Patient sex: M
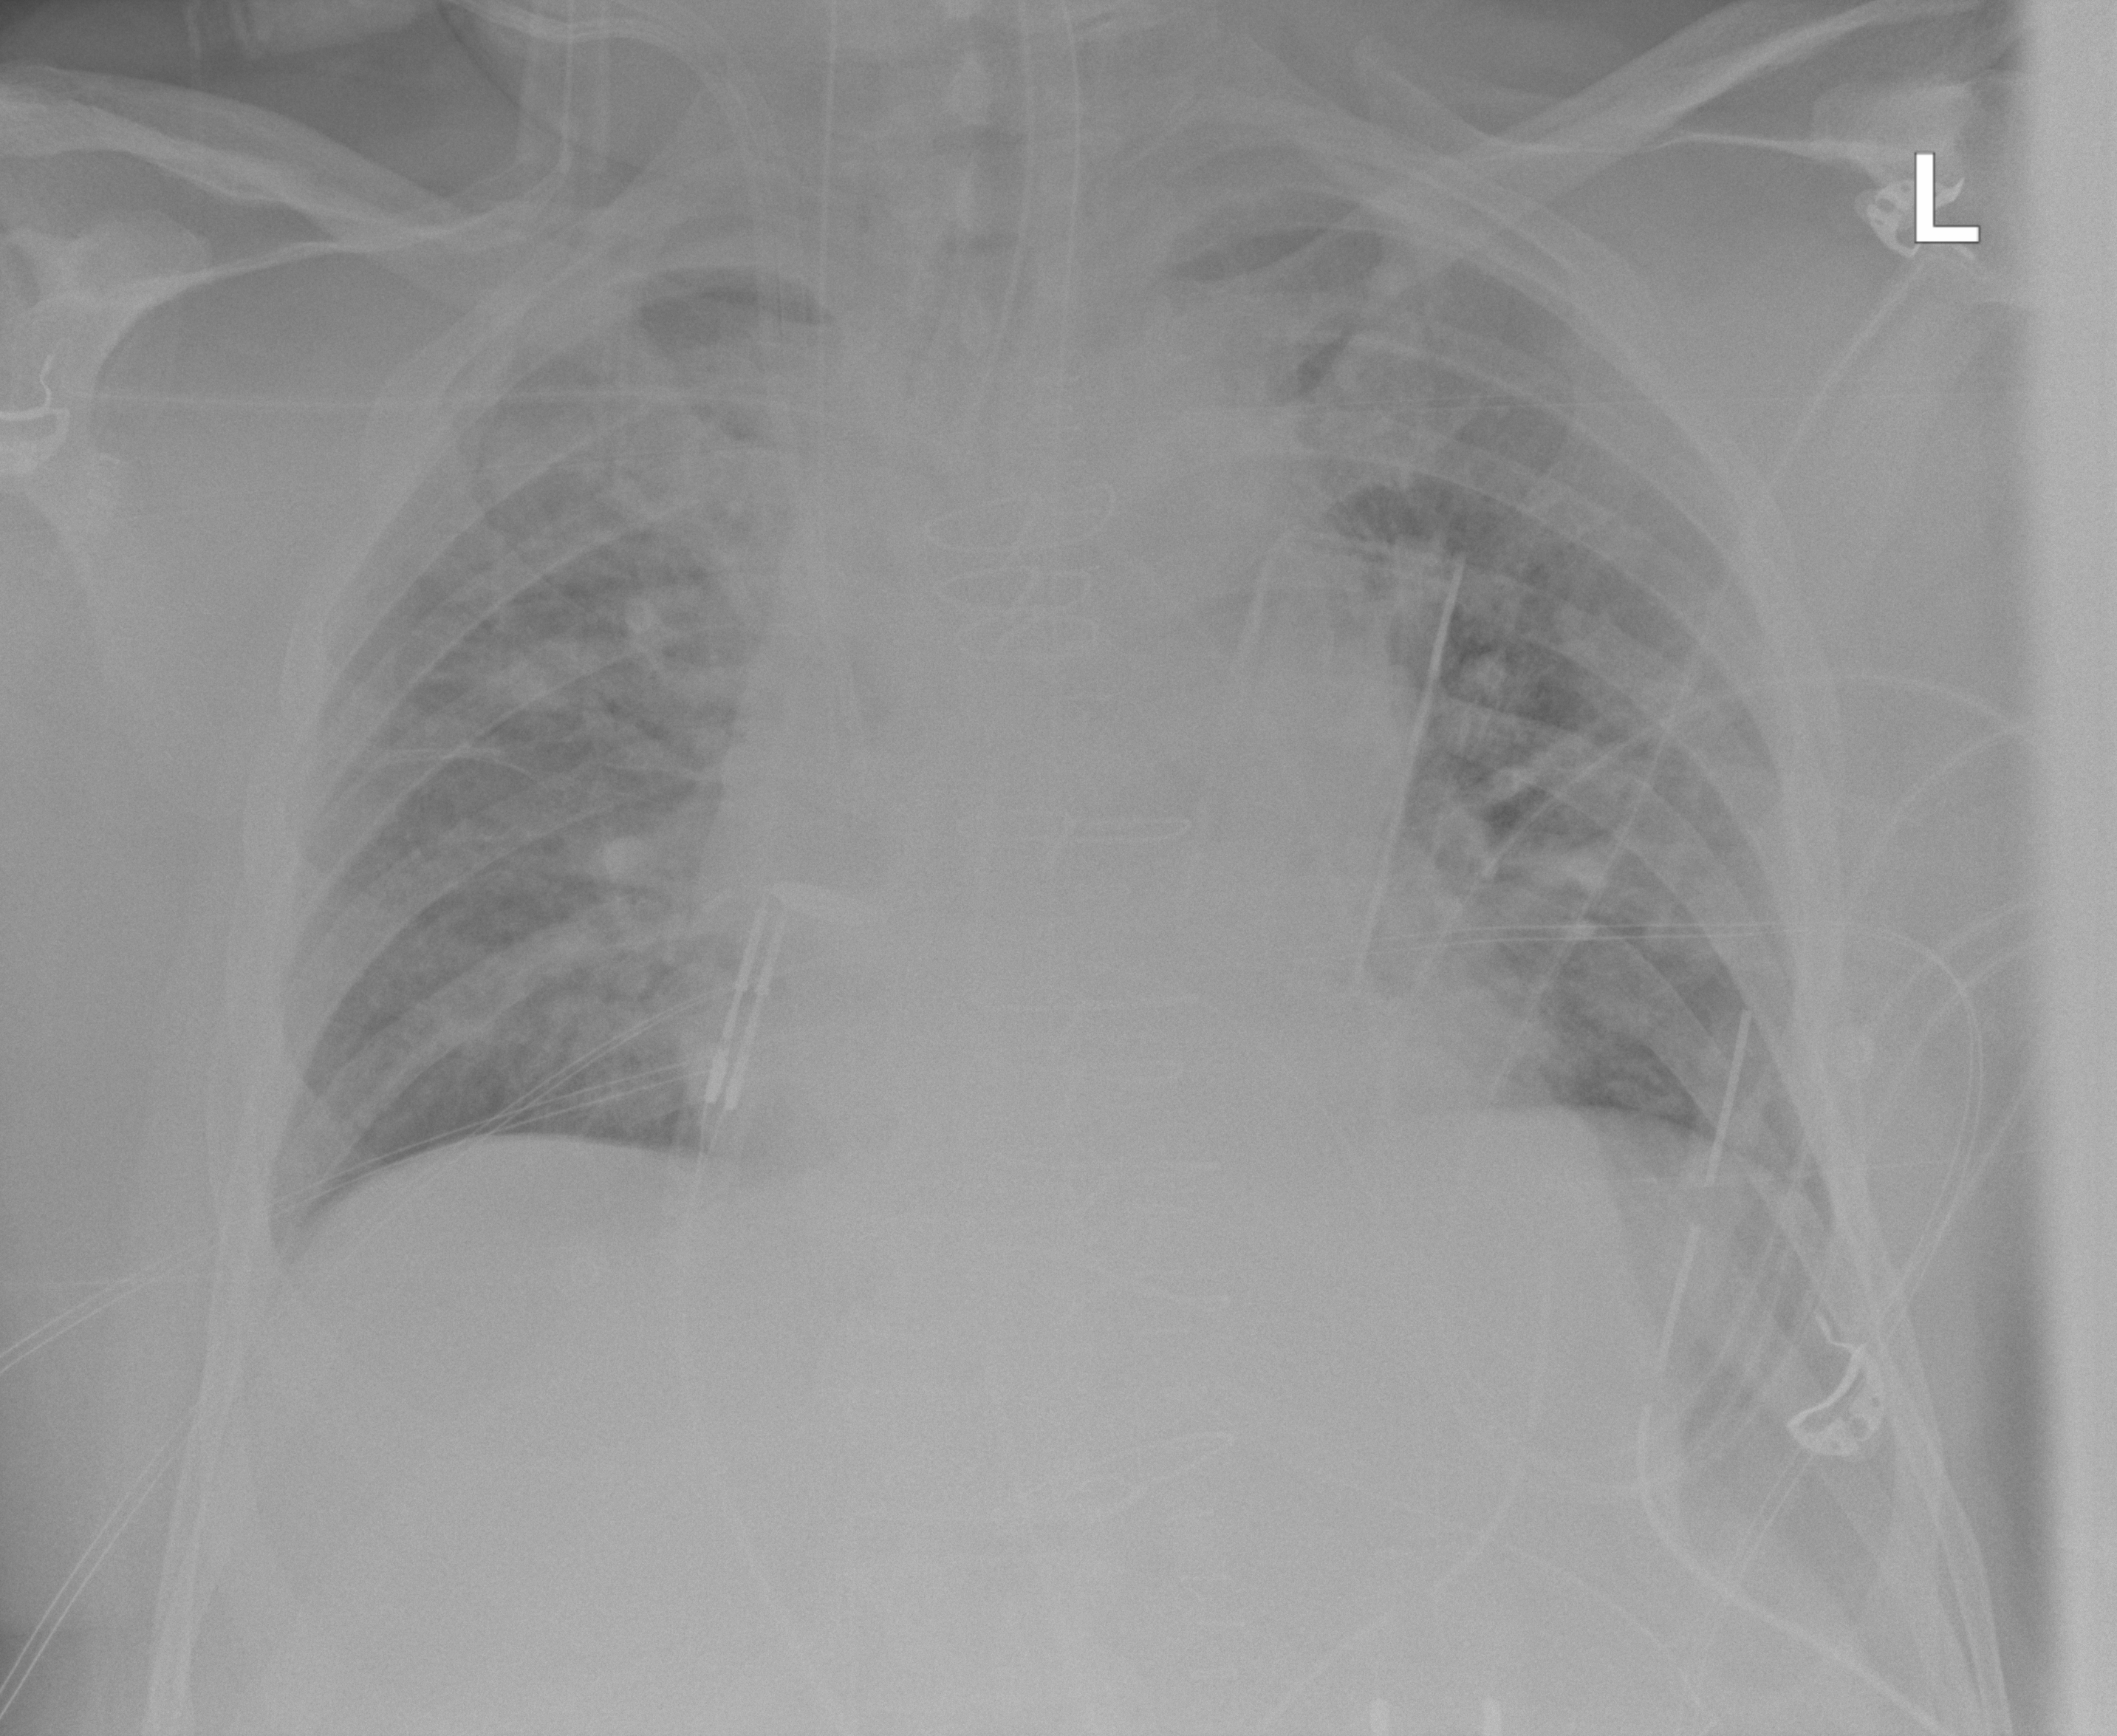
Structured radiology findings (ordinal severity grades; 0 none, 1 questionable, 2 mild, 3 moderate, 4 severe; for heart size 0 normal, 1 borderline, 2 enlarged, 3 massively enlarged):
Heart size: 1
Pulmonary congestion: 0
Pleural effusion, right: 0
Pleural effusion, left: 0
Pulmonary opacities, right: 0
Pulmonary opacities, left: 0
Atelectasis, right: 0
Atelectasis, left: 0